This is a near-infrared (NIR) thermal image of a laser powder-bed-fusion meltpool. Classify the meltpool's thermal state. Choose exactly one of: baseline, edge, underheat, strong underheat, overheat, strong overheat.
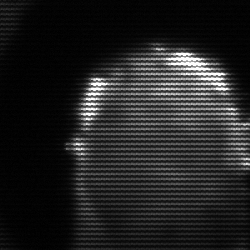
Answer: baseline